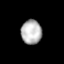
Tissue: lung
Cell type: Others
Senescence score: 0.2114
Nuclear area (px): 489
Mean DAPI intensity: 182.429